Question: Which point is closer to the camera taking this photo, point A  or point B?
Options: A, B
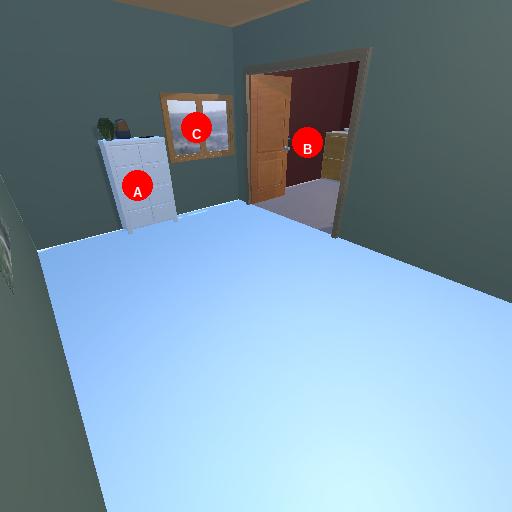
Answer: A